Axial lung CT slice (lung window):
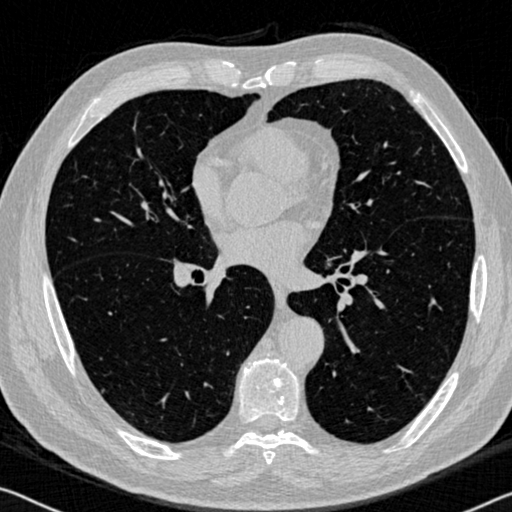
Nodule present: no